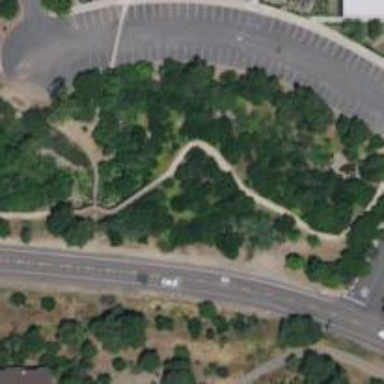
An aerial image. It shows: Path.